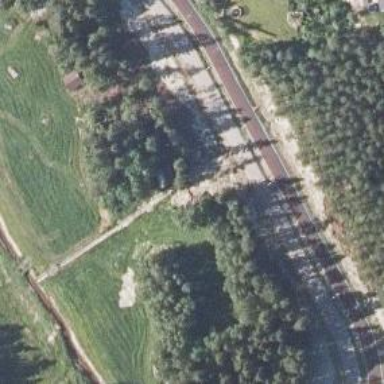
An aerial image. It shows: Path.